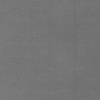
Label: dusty